Question: I am hit with a mysterious win32exception here when i was attempting to do a mysqldump(backup) to backup my database on a windows form , .Net Framework 4.0, Visual Studio 2010 on a x64 Windows 8.0 machine.
All went fine except for this process where it crashes mysteriously where they said that the system cannot find the file specified.
Any direction on how I can solve this? Thanks!

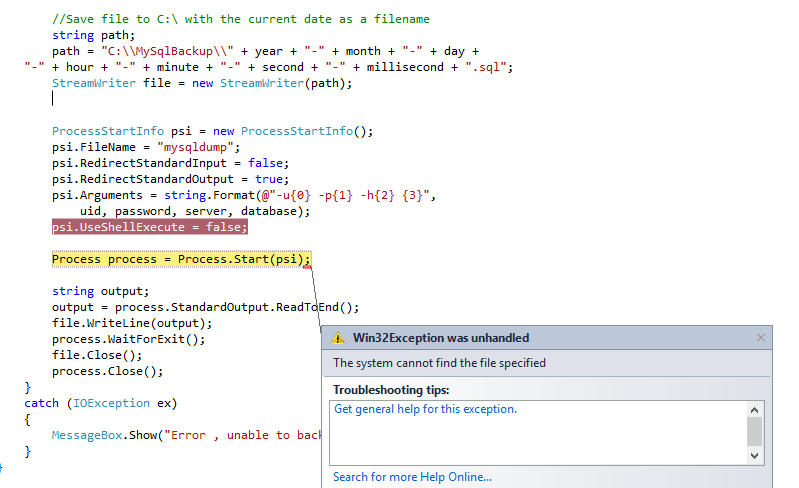
Answer: You are using <URL>. In this context, the MSDN specifies that the FileName property should be a fully qualified path to the executable. So, just writing 'mysqldump.exe' as the filename is not enough to start the process.
I recommend to set also the <URL> to the path where the mysql binaries are installed because, if the process launched needs some local installed resources, withoud a WorkingDirectory set you could have hard times to understand errors about files not found or missing configuration files.